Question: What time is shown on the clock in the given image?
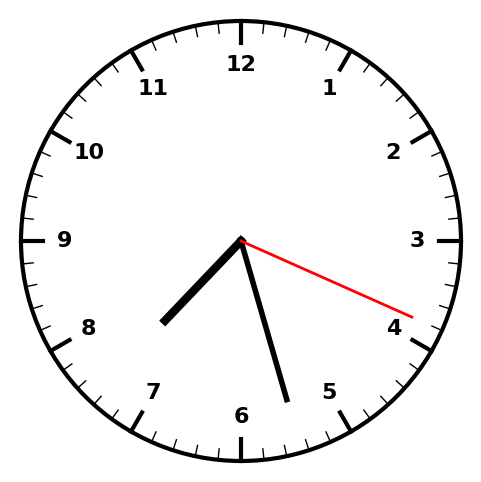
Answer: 07:27:19